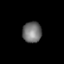
Tissue: lung
Cell type: Epithelial cells
Senescence score: 0.5594
Nuclear area (px): 387
Mean DAPI intensity: 115.659